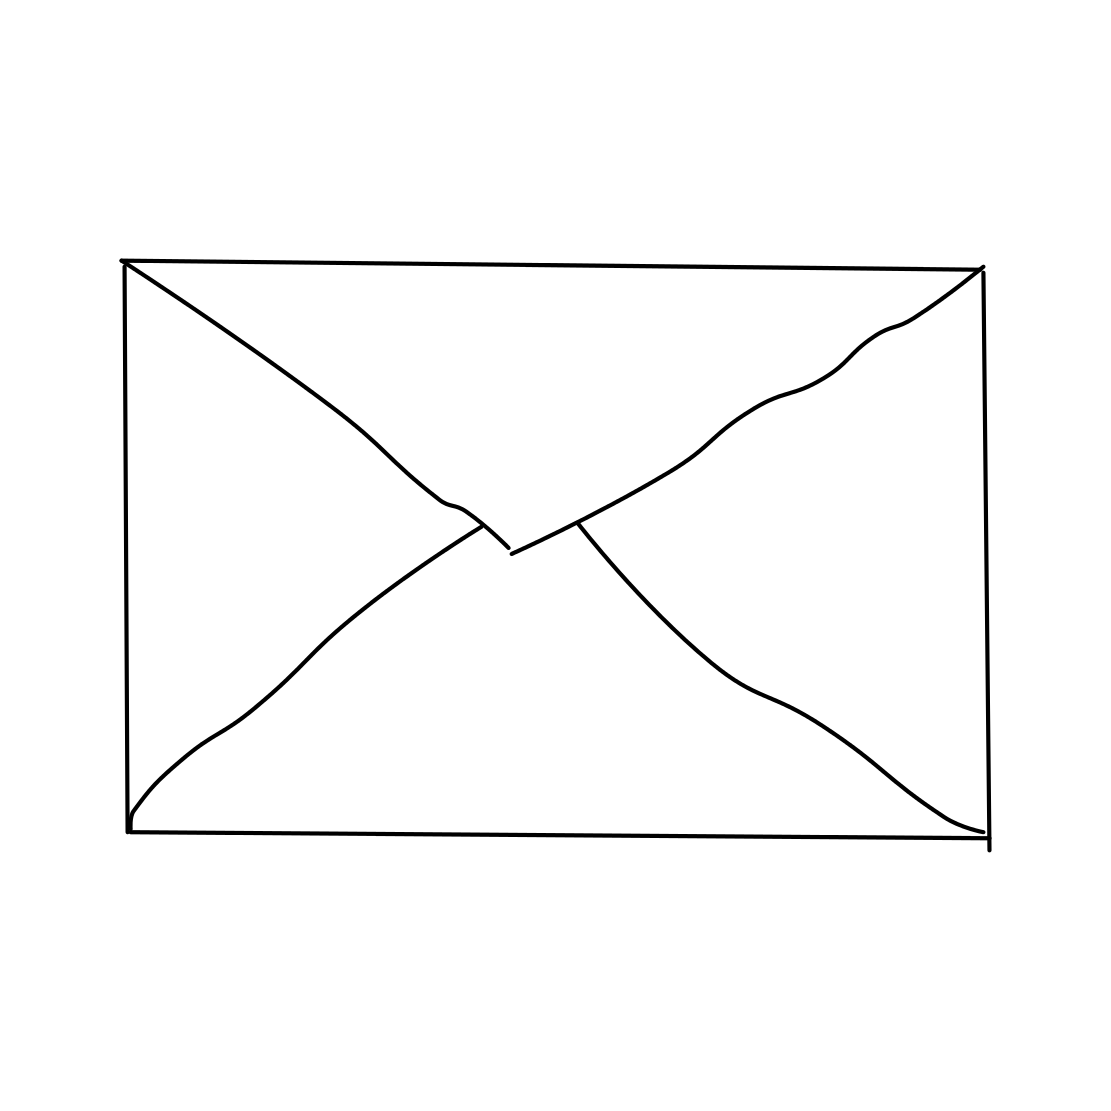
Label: envelope